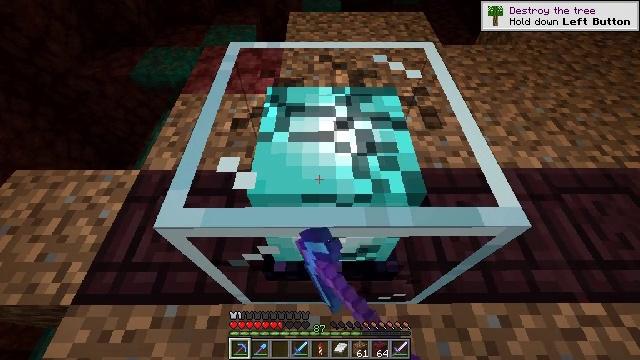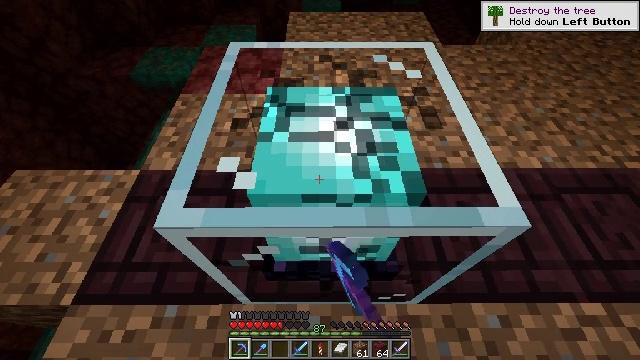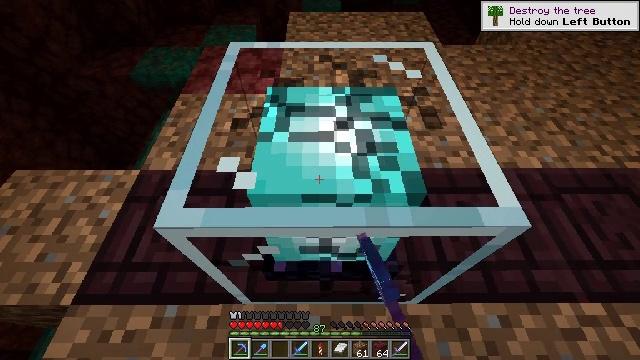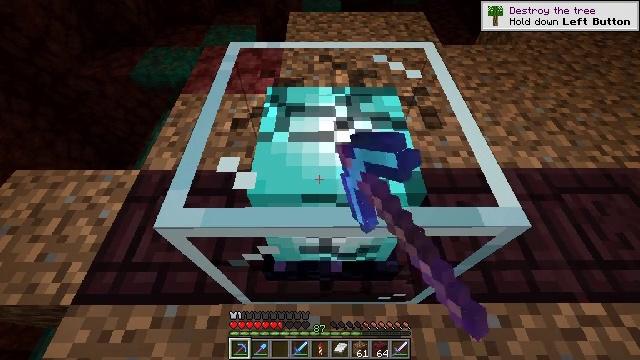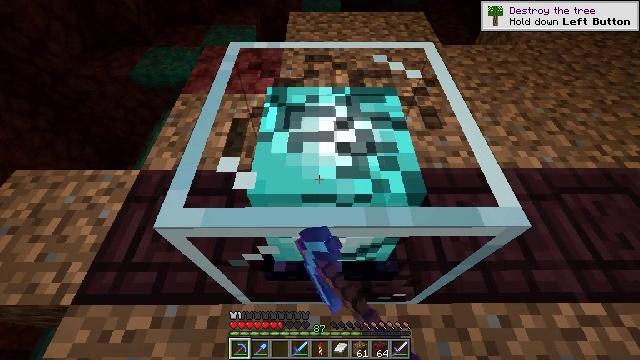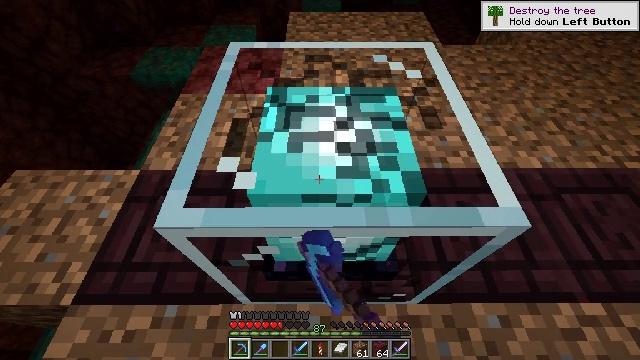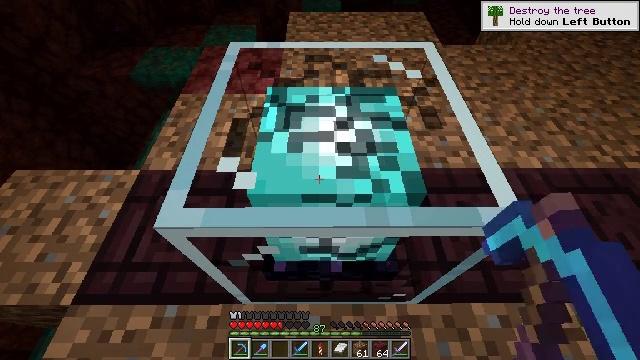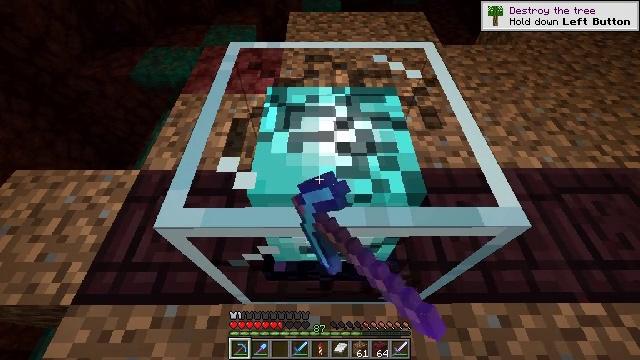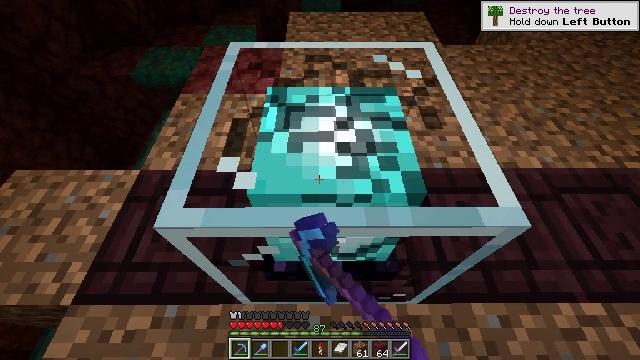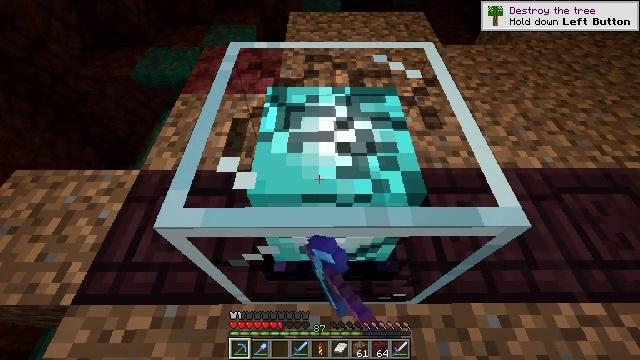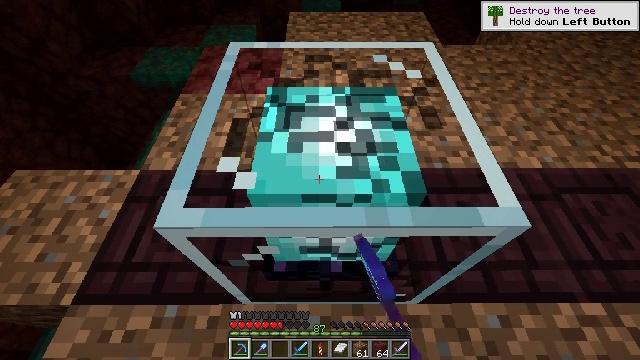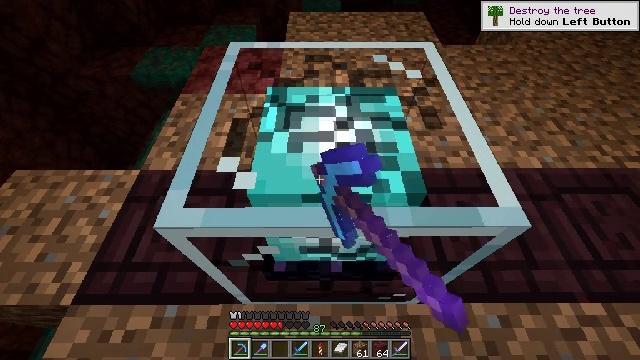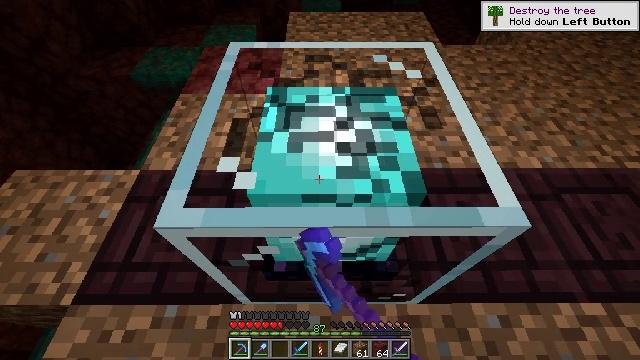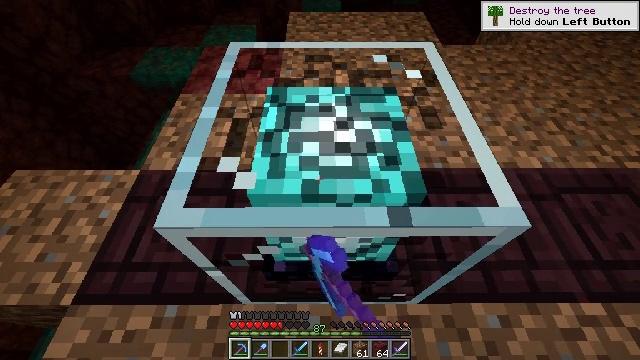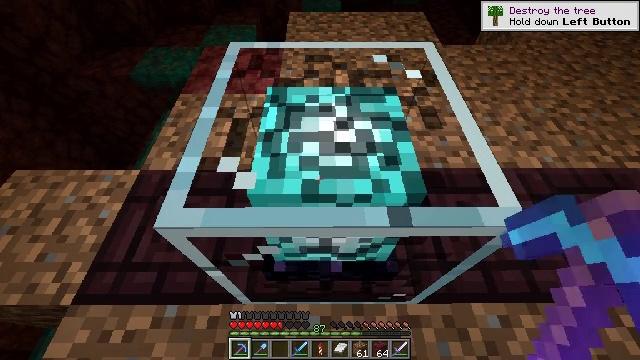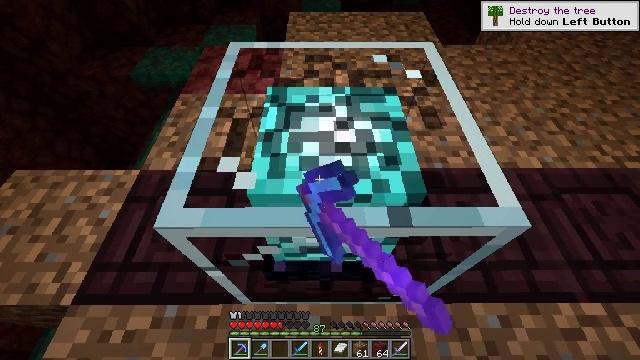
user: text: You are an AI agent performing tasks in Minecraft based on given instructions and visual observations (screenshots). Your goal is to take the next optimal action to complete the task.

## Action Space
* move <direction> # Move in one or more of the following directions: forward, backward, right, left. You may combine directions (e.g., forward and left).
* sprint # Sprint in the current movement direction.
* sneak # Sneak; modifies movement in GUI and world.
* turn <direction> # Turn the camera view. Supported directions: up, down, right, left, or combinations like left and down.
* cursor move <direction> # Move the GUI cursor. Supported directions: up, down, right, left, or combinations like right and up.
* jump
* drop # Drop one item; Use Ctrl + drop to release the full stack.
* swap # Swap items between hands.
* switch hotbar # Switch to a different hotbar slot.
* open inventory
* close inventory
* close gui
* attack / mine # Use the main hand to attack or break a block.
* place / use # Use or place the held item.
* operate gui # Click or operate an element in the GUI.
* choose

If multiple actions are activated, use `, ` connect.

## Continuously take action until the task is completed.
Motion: motion action
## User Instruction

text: Break the beacon to collect it.
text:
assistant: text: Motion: attack / mine
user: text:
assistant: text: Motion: attack / mine
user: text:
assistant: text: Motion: attack / mine
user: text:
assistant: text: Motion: attack / mine
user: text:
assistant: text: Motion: attack / mine
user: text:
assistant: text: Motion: attack / mine
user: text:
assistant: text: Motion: attack / mine
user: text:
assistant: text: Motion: attack / mine
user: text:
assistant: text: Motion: attack / mine
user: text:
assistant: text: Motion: attack / mine
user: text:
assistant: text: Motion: attack / mine
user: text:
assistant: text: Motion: attack / mine
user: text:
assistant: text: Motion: attack / mine
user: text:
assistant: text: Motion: attack / mine
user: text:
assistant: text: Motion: attack / mine
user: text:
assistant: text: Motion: attack / mine
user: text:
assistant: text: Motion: attack / mine
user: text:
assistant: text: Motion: attack / mine
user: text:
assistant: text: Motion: attack / mine
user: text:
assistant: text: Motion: attack / mine
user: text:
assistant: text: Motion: attack / mine
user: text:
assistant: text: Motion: attack / mine
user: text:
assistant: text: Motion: attack / mine
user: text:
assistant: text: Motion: attack / mine
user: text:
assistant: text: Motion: attack / mine
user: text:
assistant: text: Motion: attack / mine
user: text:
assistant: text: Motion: attack / mine
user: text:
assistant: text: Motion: attack / mine
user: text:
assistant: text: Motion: attack / mine
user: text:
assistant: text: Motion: attack / mine